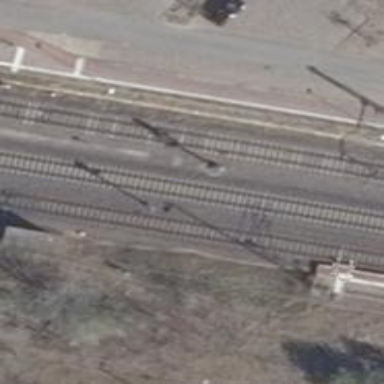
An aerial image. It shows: Railway signal.